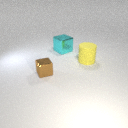
large cyan metal cube behind large yellow rubber cylinder